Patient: sex M, age 57
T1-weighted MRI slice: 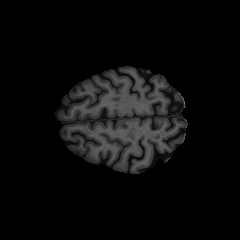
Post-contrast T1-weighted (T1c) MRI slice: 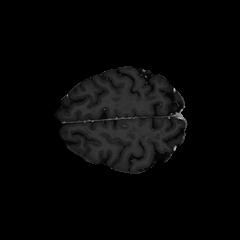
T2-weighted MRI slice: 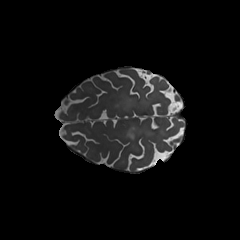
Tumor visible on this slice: yes
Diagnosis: Glioblastoma, IDH-wildtype
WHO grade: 4